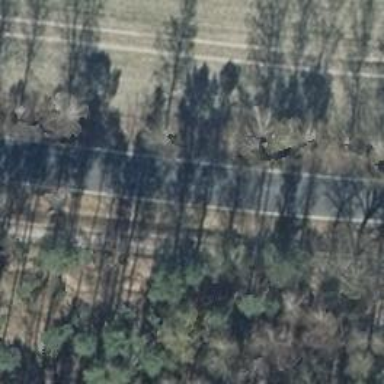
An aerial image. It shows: Row of deciduous broadleaved trees.